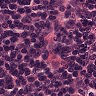
Metastatic tissue present: no